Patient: sex F, age 68
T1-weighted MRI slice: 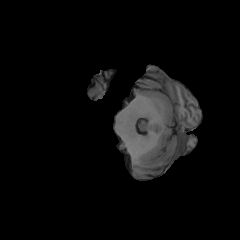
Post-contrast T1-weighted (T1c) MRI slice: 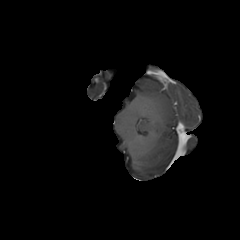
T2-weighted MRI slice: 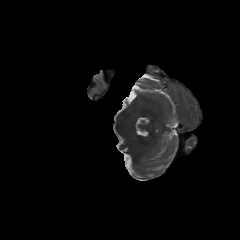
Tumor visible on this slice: no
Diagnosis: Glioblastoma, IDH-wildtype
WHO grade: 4